【题型】解答题　【知识点】平面几何　【难度】medium
在半圆 \(AOB\) 的直径 \(AB\) 延长线上取一点 \(C\)，\(BD\) 是半圆 \(AOB\) 的一条弦，过点 \(C\) 作 \(BD\) 的平行线 \(l\)，\(l\) 和半圆 \(AOB\) 从右至左交于点 \(E\)、\(F\).

(1) 若 \(OB = BC\)，取 \(EF\) 的中点 \(M\)，求证：四边形 \(OBMD\) 是菱形.

(2) 当 \(\sin C = \frac{\sqrt{5}}{5}\)，\(BD = 8\)，\(FE = 6\) 时，求 \(EC\) 的长；

(3) 延长 \(FD\) 交 \(BA\) 的延长线于点 \(G\)，作过点 \(A\) 的圆 \(G\) 交 \(DG\) 于点 \(H\)，若 \(\angle DAH = \angle G\)，且 \(2DF = DH\)，求 \(\frac{AG}{BC}\) 的值.
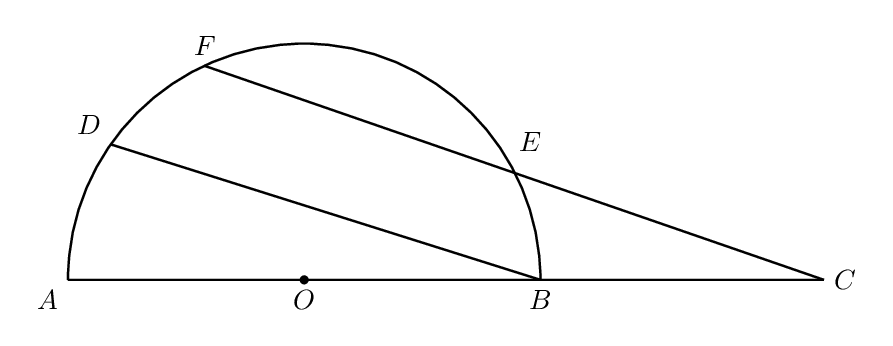
【解答】
\pagestyle{empty}
\noindent

【详解】（1）证明：连接 \(OM\)，交 \(BD\) 于 \(N\).

\(\because BD \parallel CF\),

\(\therefore \frac{OB}{BC} = \frac{ON}{MN}\)

又 \(\because OB = BC\)

\(\therefore \frac{OB}{BC} = \frac{ON}{MN} = 1\)，即 \(ON = MN\)

\(\because OM\) 平分 \(EF\)，经过圆心 \(O\)

\(\therefore OM \perp EF\)

又 \(\because BD \parallel CF\)

\(\therefore BD \perp OM\)

\(\therefore BN = DN\)

\(\therefore OM\) 与 \(BD\) 互相平分

\(\therefore\) 四边形 \(OBMD\) 是平行四边形.

又 \(\because BD \perp OM\)

\(\therefore\) 四边形 \(OBMD\) 是菱形;

(2) 解：连接 \(OE\).

由（1），得 \(BN = DN = \frac{1}{2}BD = 4\), \(EM = FM = \frac{1}{2}EF = 3\)

\(\because BD \parallel CF\)

\(\therefore \angle ABD = \angle C\), \(\sin \angle ABD = \sin C = \frac{1}{\sqrt{5}} = \frac{ON}{OB}\)

设 \(ON = x\), \(OB = \sqrt{5}x\), \(x > 0\)

则在直角三角形 \(OBN\) 中，\(x^2 + 4^2 = (\sqrt{5}x)^2\)，解得：\(x = 2\)

\(\therefore ON = 2\), \(OB = 2\sqrt{5}\)

\(\therefore \odot O\) 的半径长为 \(2\sqrt{5}\)

\(\therefore OE = OB = 2\sqrt{5}\)

由勾股定理，得 \(OM = \sqrt{11}\)

由 \(BD \parallel CF\)，得 \(\frac{ON}{OM} = \frac{BN}{CM}\)，即 \(\frac{2}{\sqrt{11}} = \frac{4}{CM}\)

\(\therefore CM = 2\sqrt{11}\)

\(\therefore EC = CM - EM = 2\sqrt{11} - 3\);

(3) 解：连接 \(OD\).

在 \(\triangle DAH\) 与 \(\triangle DGA\) 中

\(\because \angle DAH = \angle G\), \(\angle ADG\) 是公共角

\(\therefore \triangle DAH \backsim \triangle DGA\)

\(\therefore \angle AHD = \angle DAG\)

\(\therefore \angle AHG = \angle OAD\)

\(\because AG = GH\)

\(\therefore \angle AHG = \angle GAH\)

 \(\because OA = OD\)

\(\therefore \angle OAD = \angle ODA\)

\(\therefore\) 等腰三角形 \(GAH\) 和等腰三角形 \(OAD\) 底角相等

\(\therefore \angle G = \angle DOG\)

\(\therefore DG = OD\)

设 \(DF = k\), \(DH = 2k\); \(\odot O\) 半径长为 \(r\)

\(\therefore DG = OD = OA = r\), \(AG = GH = r - 2k\), \(OG = 2r - 2k\), \(FG = r + k\)

作 \(DI \perp OG\)，垂足为 \(I\)，作 \(OJ \perp DF\)，垂足为 \(J\)

\(\therefore GI = OI = r - k\)

由垂径定理得 \(DJ = \frac{1}{2}k\)

\(\therefore GJ = r + \frac{1}{2}k\)

\(\therefore \cos \angle G = \frac{GI}{DG} = \frac{GJ}{OG}\)

即 \(\frac{r - k}{r} = \frac{r + \frac{1}{2}k}{2r - 2k}\)

解得 \(r_1 = \frac{k}{2} < k\)（舍去），\(r_2 = 4k\)

\(\therefore GI = IO = 4k - k = 3k\), \(BG = GI + IO + OB = 10k\)

\(\because BD \parallel CF\)

\(\therefore \frac{DG}{BG} = \frac{FG}{CG}\)

\(\therefore \frac{4k}{10k} = \frac{5k}{BC + 10k}\)

解得 \(BC = \frac{5}{2}k\)

\(\therefore \frac{AG}{BC} = \frac{2k}{\frac{5}{2}k} = \frac{4}{5}\).
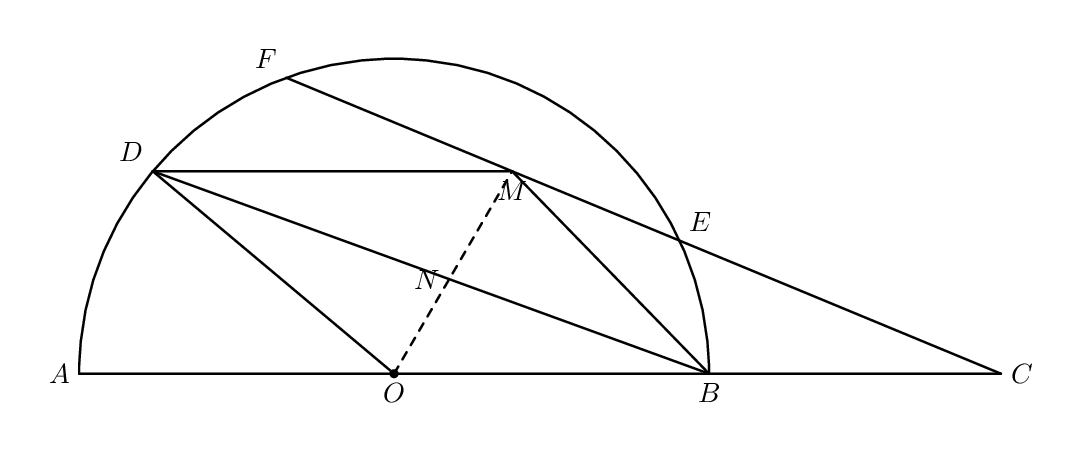
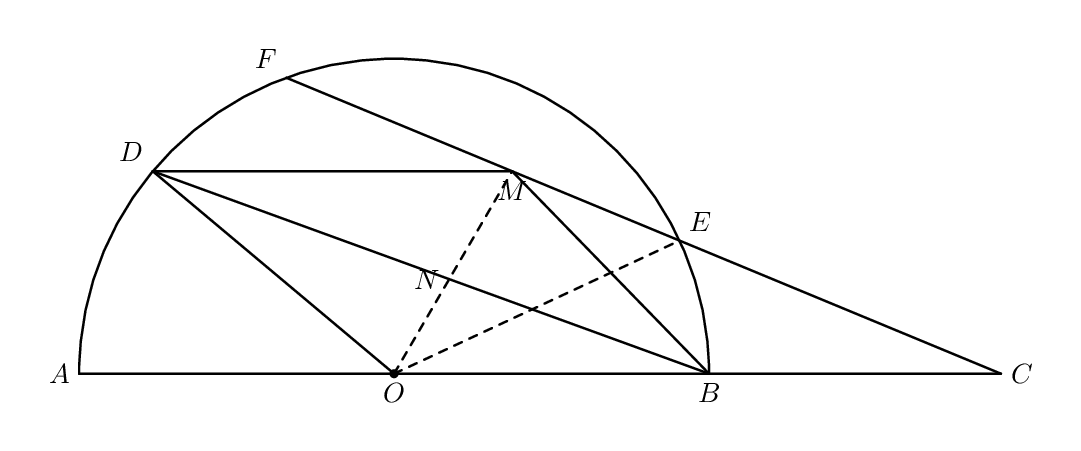
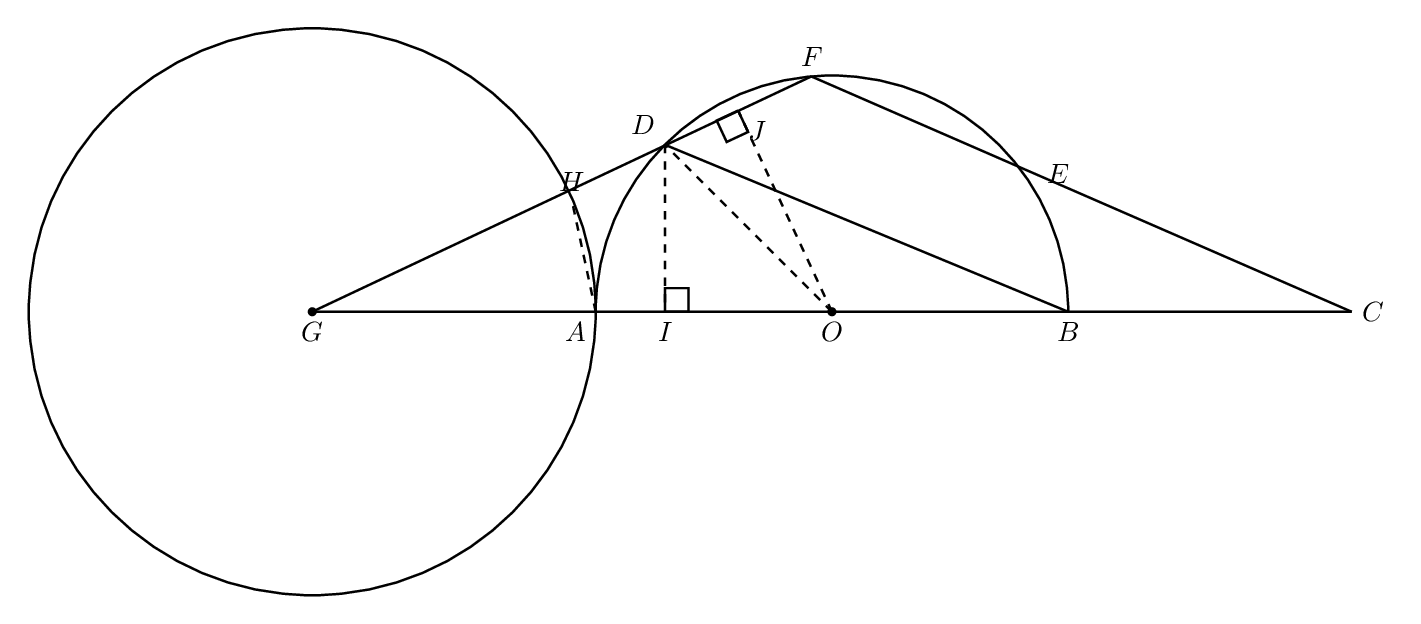